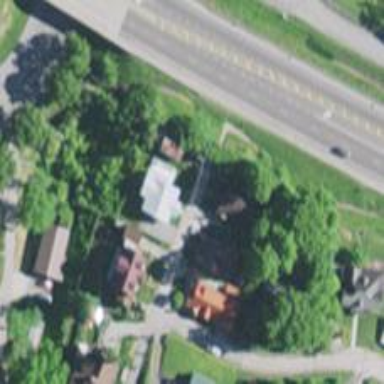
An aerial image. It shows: Driveway leading to service road.